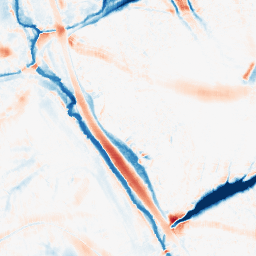
Category: morphological
Decomposition family: morphological_ellipse
Decomposition parameters: operation: average
width: 30
height: 30
Upsampling method: sinc_blackman
Upsampling parameters: scale: 2
kernel_size: 16
Upsampling scale: 2